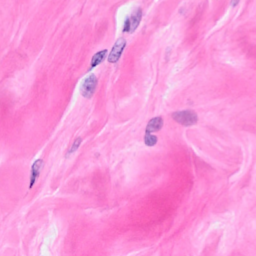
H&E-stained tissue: Breast